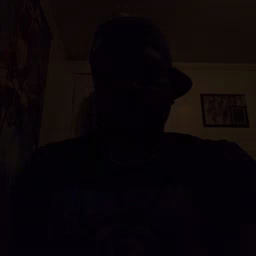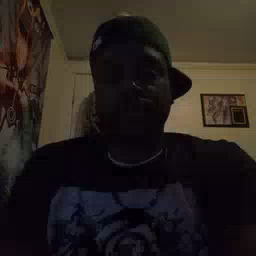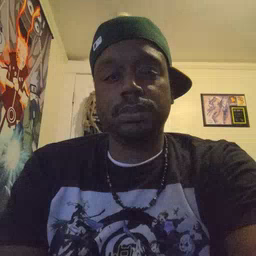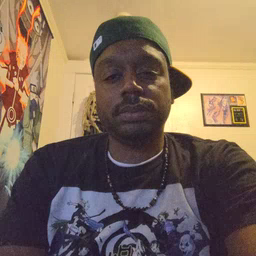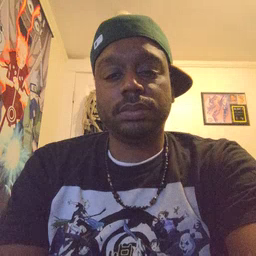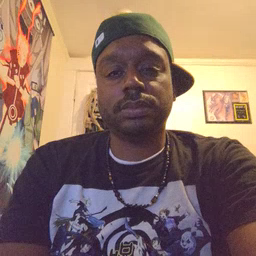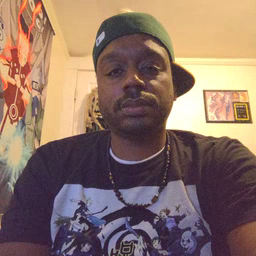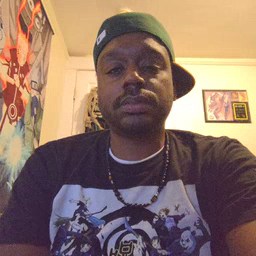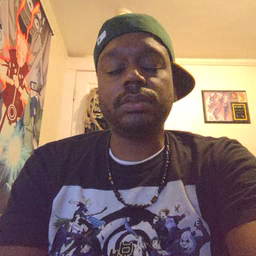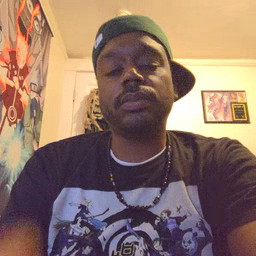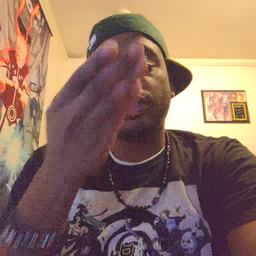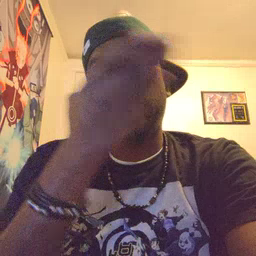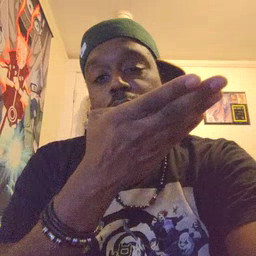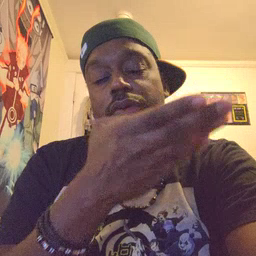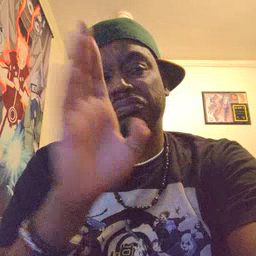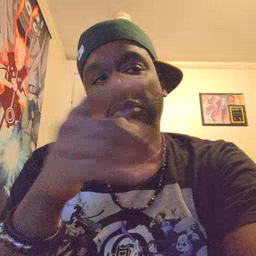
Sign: there